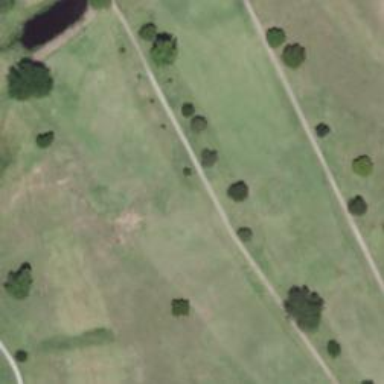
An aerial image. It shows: Grassy area designated as golf fairway.